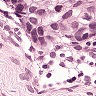
Metastatic tissue present: yes